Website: bh-photo
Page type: cross-sells
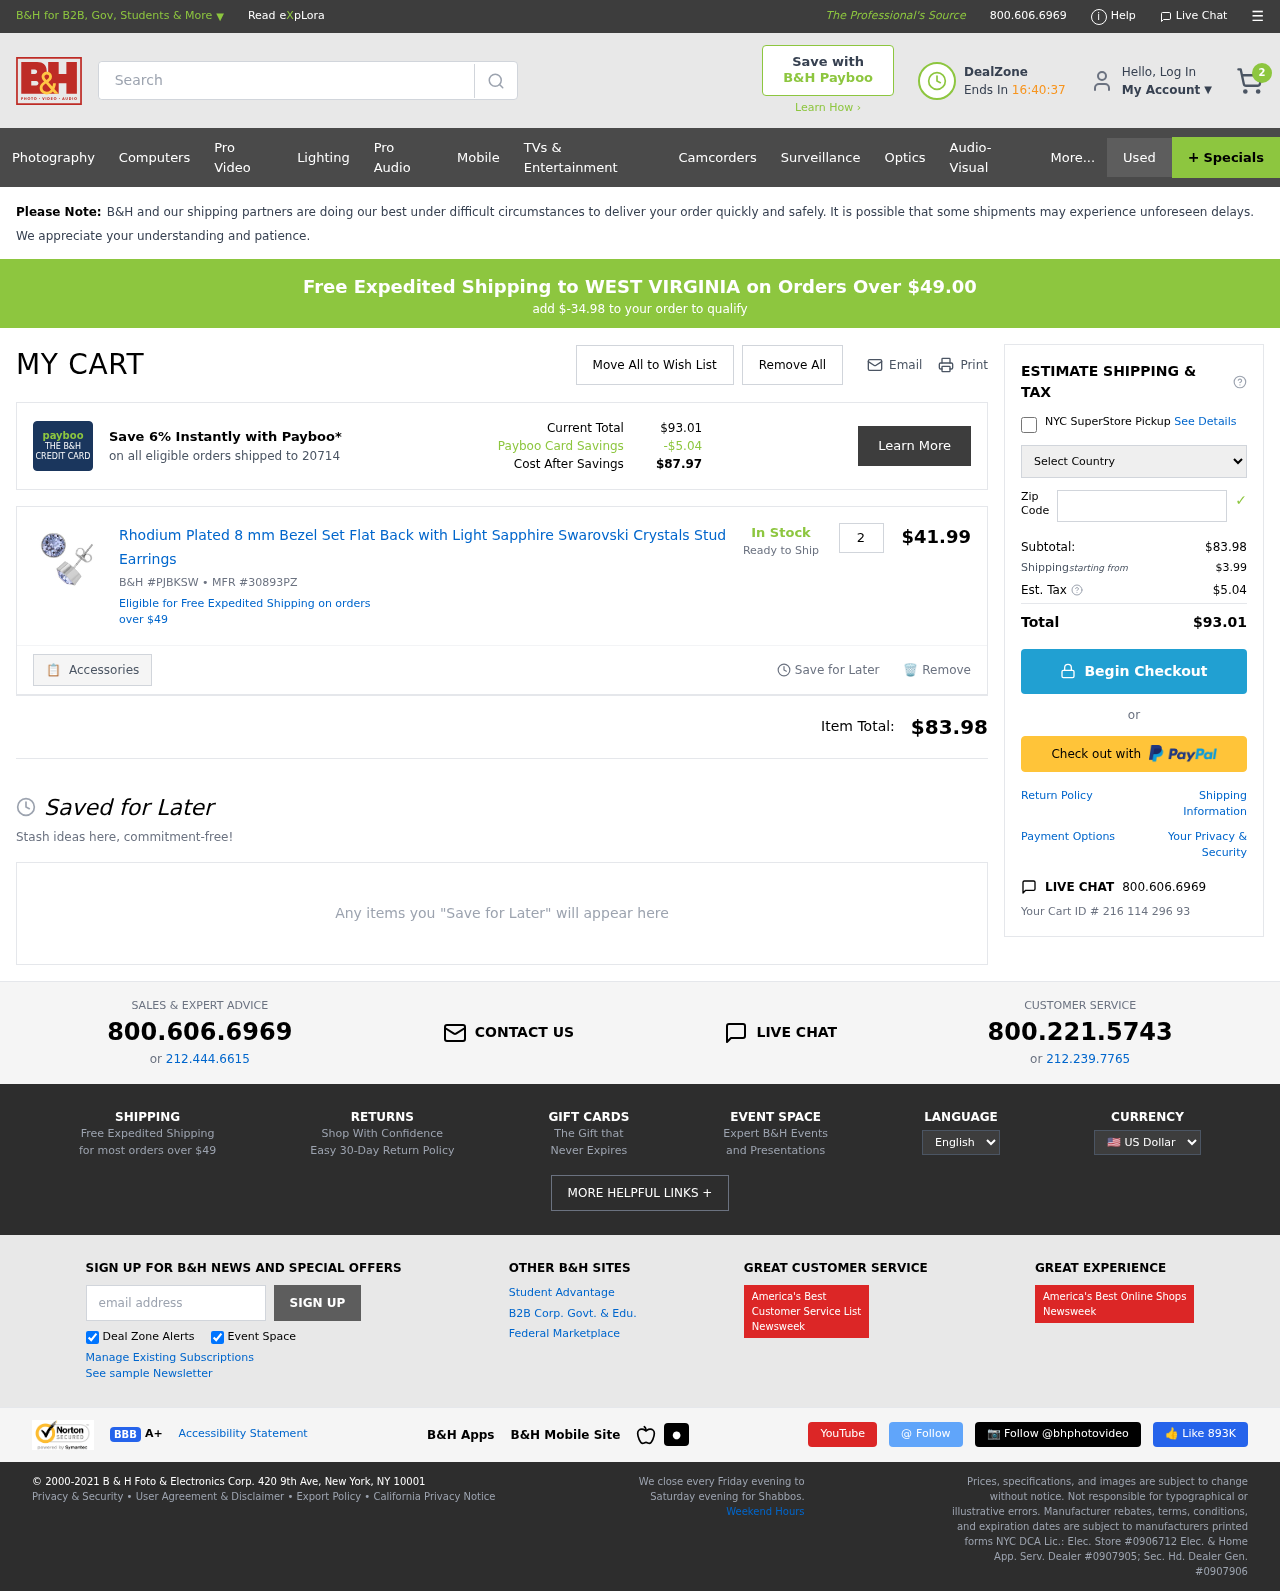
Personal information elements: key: PII_COUNTRY
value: United States
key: PII_POSTCODE
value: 20714
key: PII_STATE
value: WEST VIRGINIA
Product elements: key: PRODUCT1_NAME
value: Rhodium Plated 8 mm Bezel Set Flat Back with Light Sapphire Swarovski Crystals Stud Earrings
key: PRODUCT1_PRICE
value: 41.99
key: PRODUCT1_QUANTITY
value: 2
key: PRODUCT1_SKU
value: B&H #PJBKSW
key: PRODUCT1_MFR
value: MFR #30893PZ
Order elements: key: ORDER_NUM_ITEMS
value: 2
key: SHIPPING_THRESHOLD_REMAINING
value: $-34.98
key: ORDER_TOTAL
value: $93.01
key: ORDER_SUBTOTAL
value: $83.98
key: ORDER_SHIPPING_COST
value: $3.99
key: ORDER_TAX
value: $5.04
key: ORDER_ID
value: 216 114 296 93
Search elements: key: HEADER_SEARCH
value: Search
Other elements: key: PAYBOO_SAVINGS
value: -$5.04
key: COST_AFTER_SAVINGS
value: $87.97